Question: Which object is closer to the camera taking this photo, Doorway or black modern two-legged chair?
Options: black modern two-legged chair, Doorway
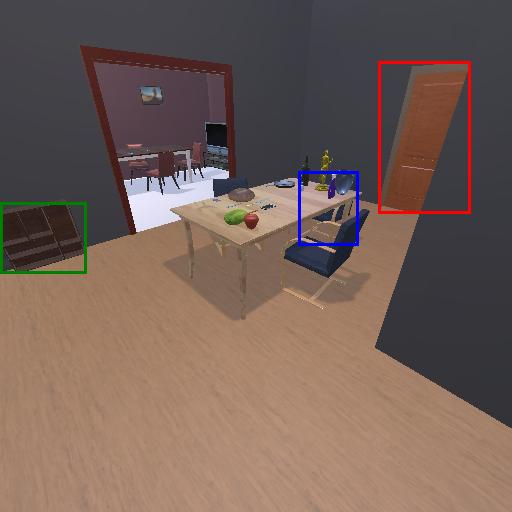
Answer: black modern two-legged chair